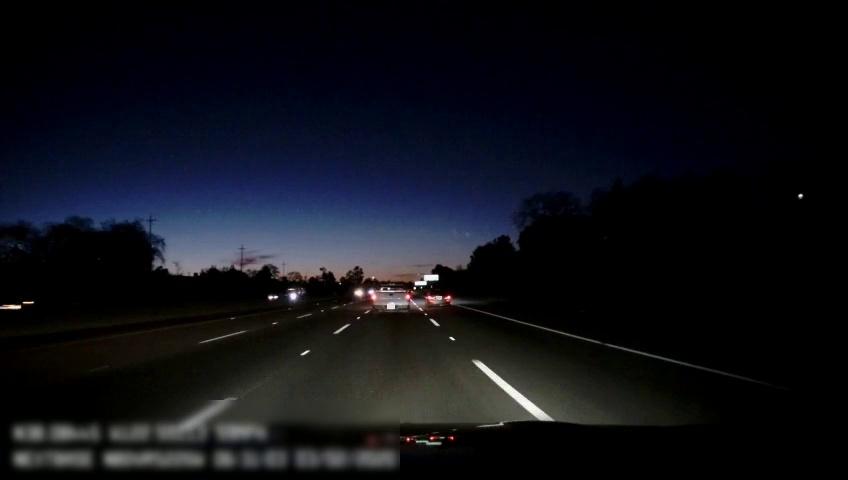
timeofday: Night
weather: Other
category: Drivable Space
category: Vehicles | Truck
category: Vehicles | Car
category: Vehicles | Car
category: Lanes | Alternate Lane
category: Lanes | Alternate Lane
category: Lanes | Alternate Lane
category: Lanes | Alternate Lane
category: Lanes | Alternate Lane
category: Traffic | Signs
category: Traffic | Signs